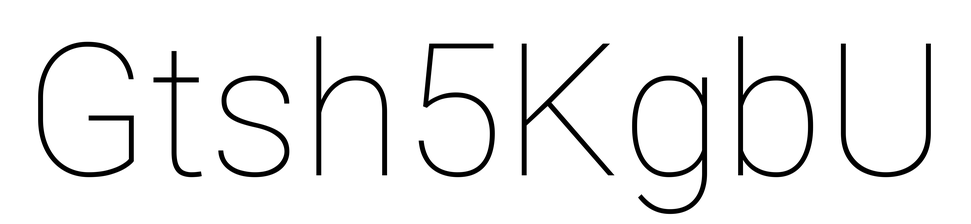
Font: Roboto_Thin